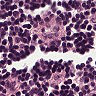
Metastatic tissue present: no